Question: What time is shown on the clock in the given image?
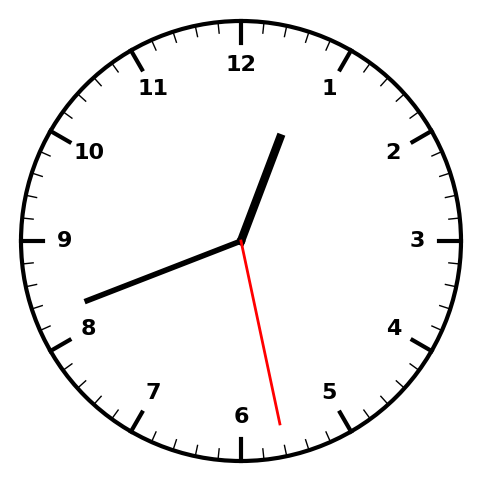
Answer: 12:41:28